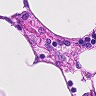
Metastatic tissue present: no